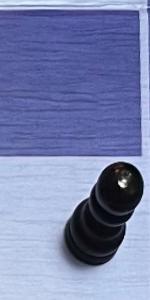
Label: Pawn_Black